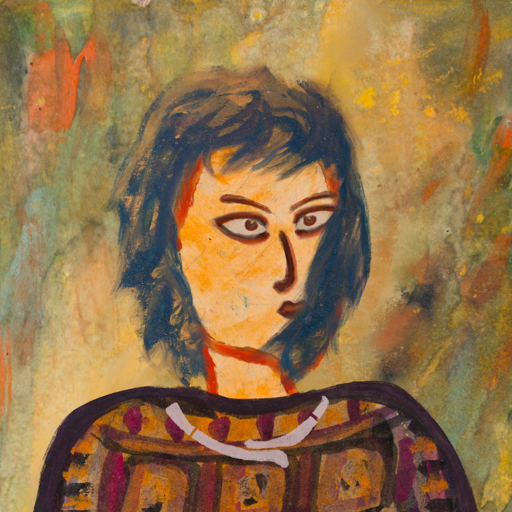
Background: Comrade, Head And Neck Side: Experience, Face Side: Roy_Bahadur, Bust: Doll, Hair Side: In_The_Sun, Head Accessory: Blank, Second Necklace: Blank, Necklace: Hypocrite_2, Baby: Blank